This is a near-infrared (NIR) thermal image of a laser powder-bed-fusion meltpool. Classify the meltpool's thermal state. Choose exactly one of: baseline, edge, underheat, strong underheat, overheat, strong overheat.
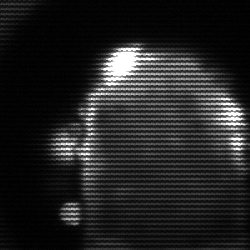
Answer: baseline